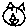
Label: cat